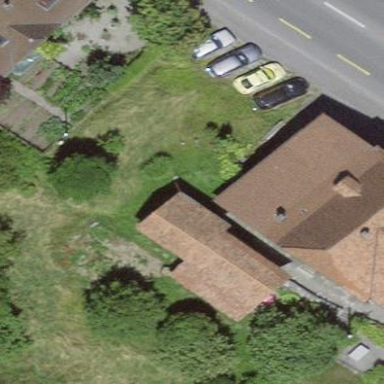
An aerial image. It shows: Rural barn.